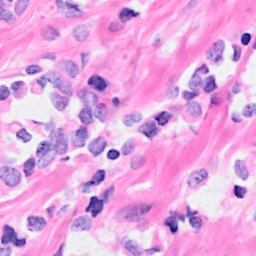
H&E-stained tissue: Breast